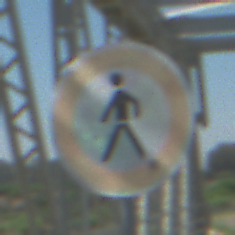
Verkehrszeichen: VerbotFussgaenger
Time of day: MorningAfternoon
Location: Outdoor (Special)
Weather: Clear
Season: NotSpecified
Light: Natural